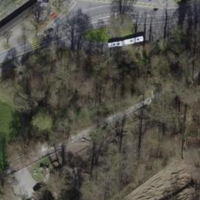
EUNIS habitat code: 53
Species observed at this site:
Lamium galeobdolon
Silene nutans
Geranium sanguineum